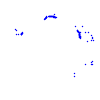
Particle: proton